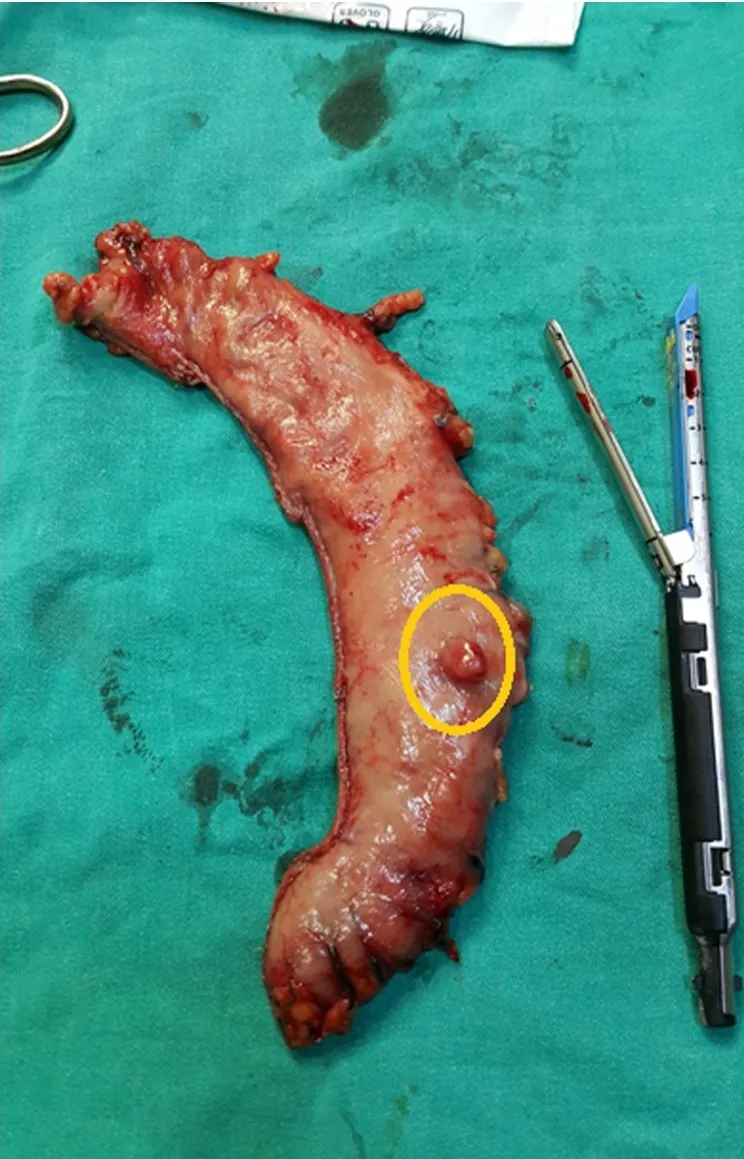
An incidental small rounded mass less than 2 cm discovered at the anterior aspect of the stomach.
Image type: medical_photograph (other_medical_photograph)